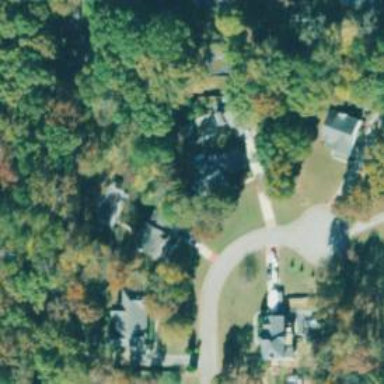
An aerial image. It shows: Driveway leading to service road.